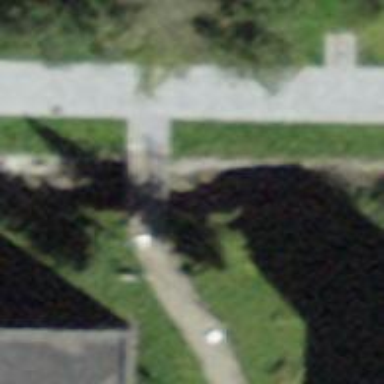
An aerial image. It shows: Path.